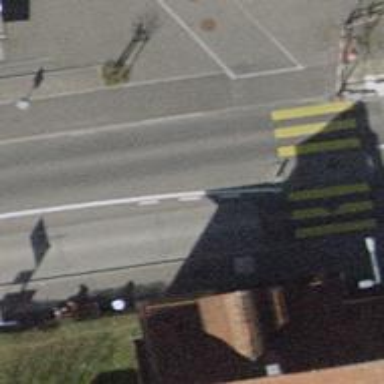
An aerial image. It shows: Platform for public transport on the road.